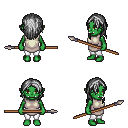
a pixel art fantasy rpg character, female body template, orc, green skin, white tunic, white pants, gray long hairstyle, spear, four views (front, back, left, right), 2x2 character sprite sheet, small pixel art, hard edges, no anti-aliasing